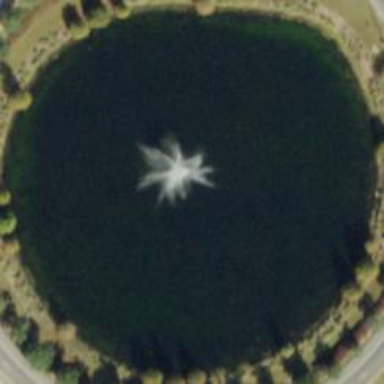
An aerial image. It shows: Pond surrounded by natural water.